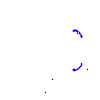
Particle: kaon